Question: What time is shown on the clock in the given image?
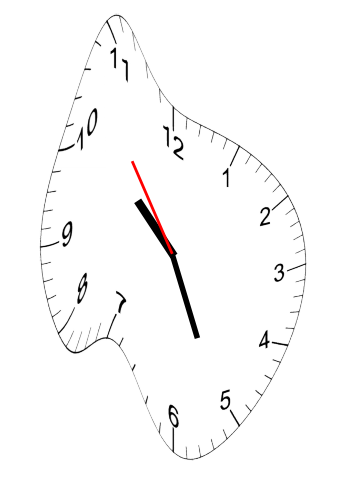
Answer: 10:25:54